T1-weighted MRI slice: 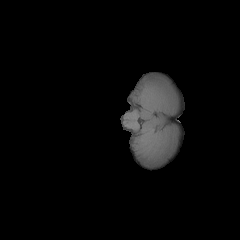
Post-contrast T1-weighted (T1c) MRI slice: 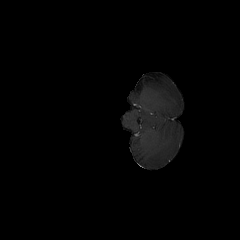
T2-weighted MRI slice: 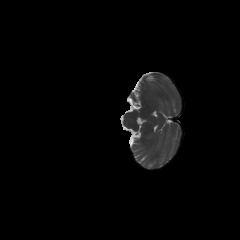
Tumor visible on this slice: no